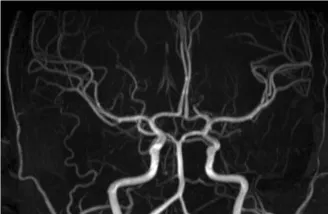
Hair and MRI of the patient. MRA showed normal intracranial arteries.
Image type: radiology (mri)